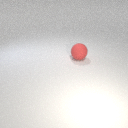
large red rubber sphere